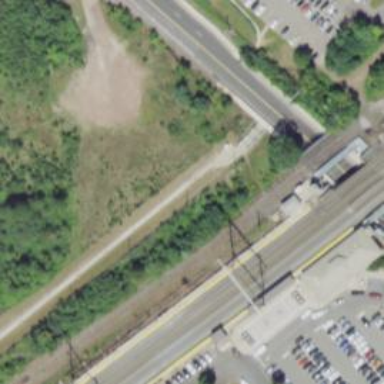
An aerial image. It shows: Disused railway spur.